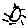
Label: sun